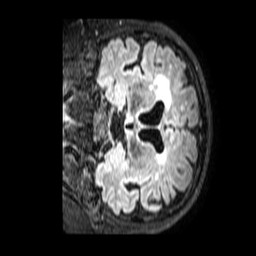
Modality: FLAIR
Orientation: coronal
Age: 54
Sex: female
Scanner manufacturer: philips
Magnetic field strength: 3 T
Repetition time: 4.8 s
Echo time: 0.2814 s